Field crop: maize
Growth stage: 2
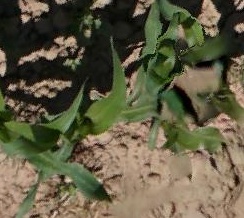
Species: maize